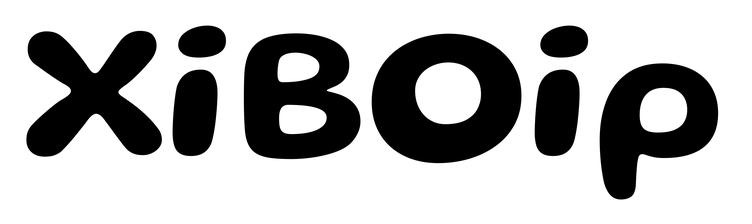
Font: Gluten_SemiBold